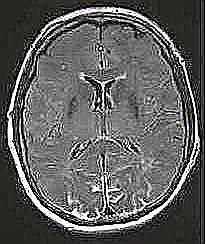
Label: notumor